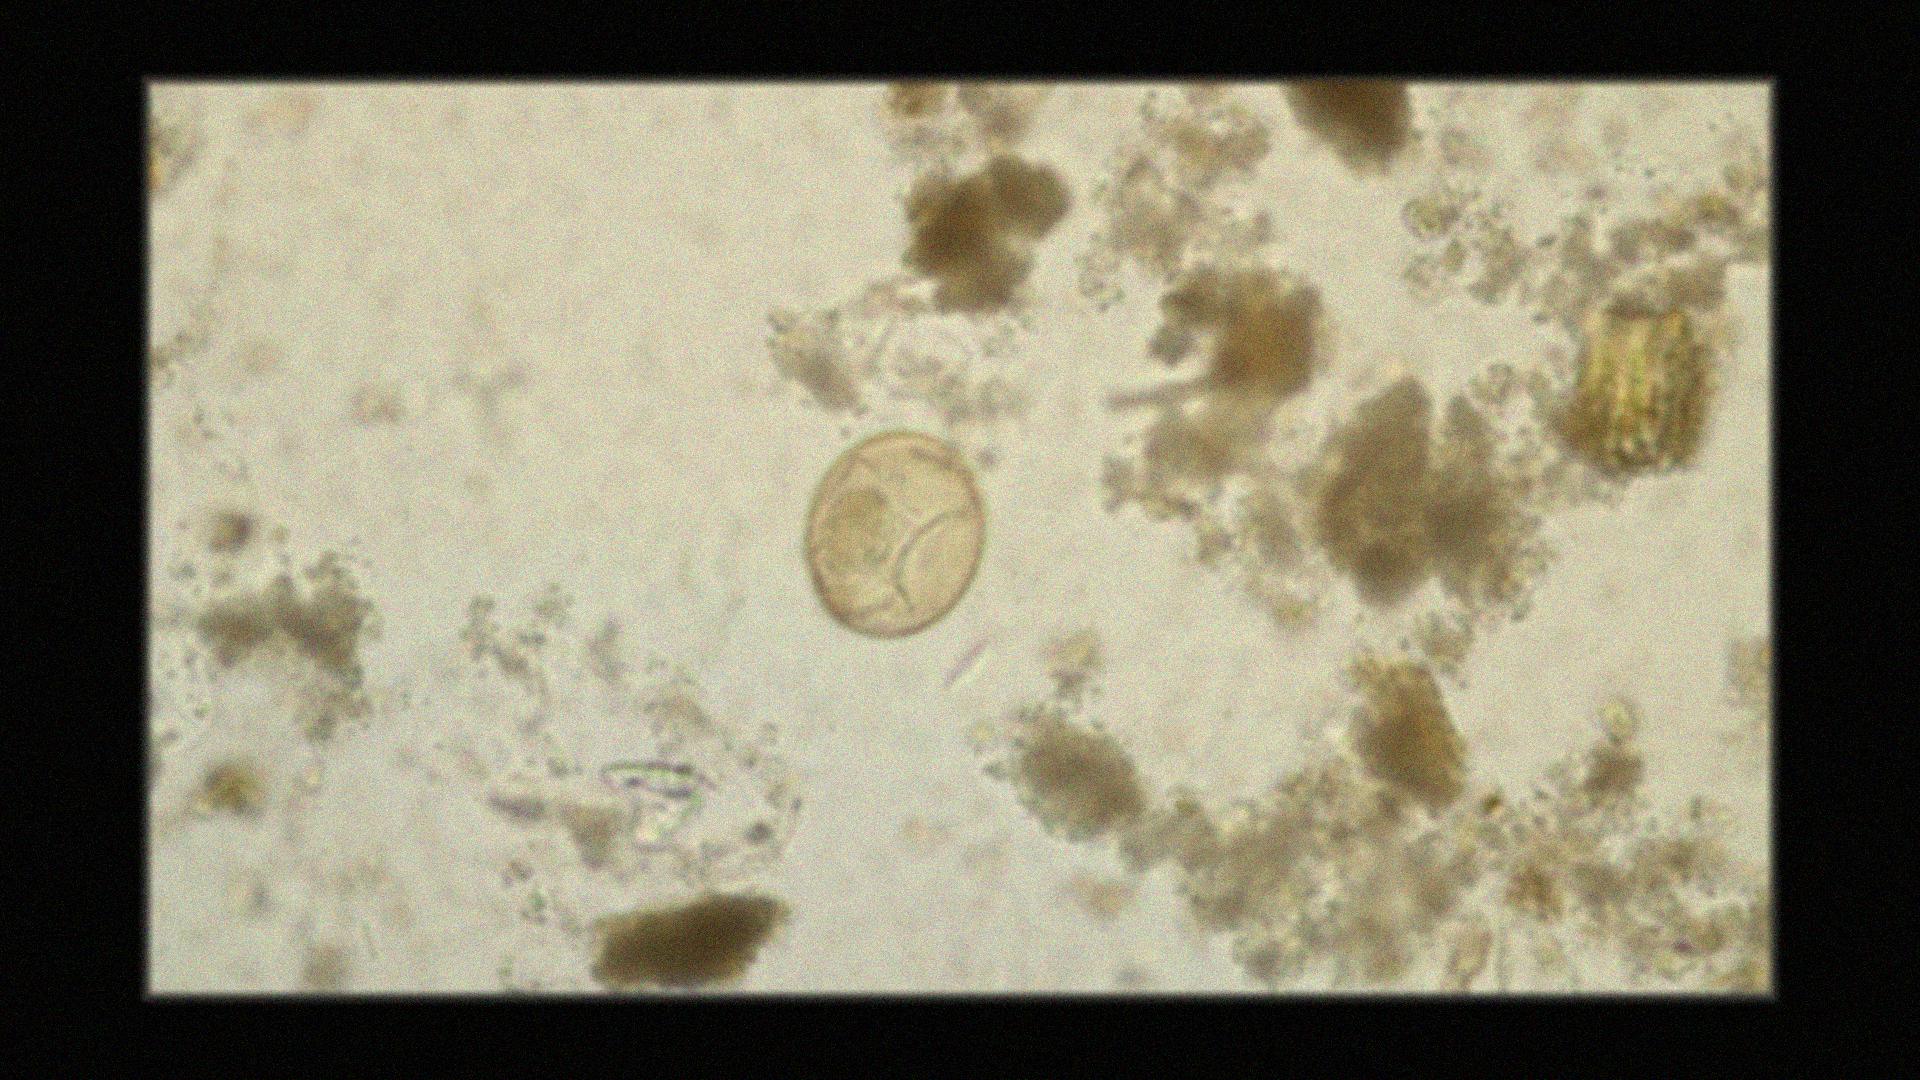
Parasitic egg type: Hymenolepis diminuta